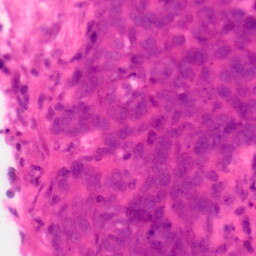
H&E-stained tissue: Colon